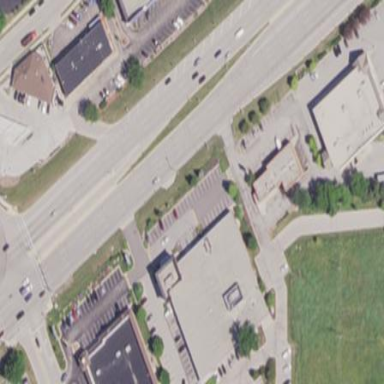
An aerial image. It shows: Clinic building providing healthcare services.